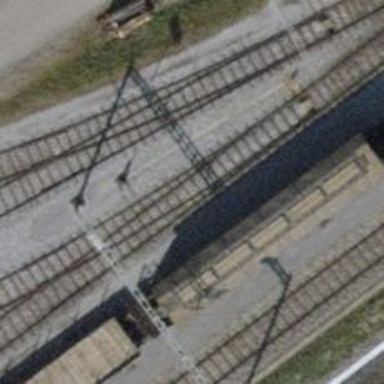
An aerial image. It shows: Single-track electrified railway with contact line. It is spur line for service.